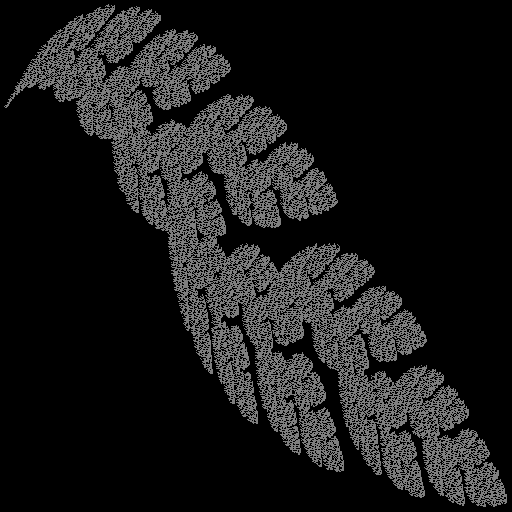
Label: shieldfern